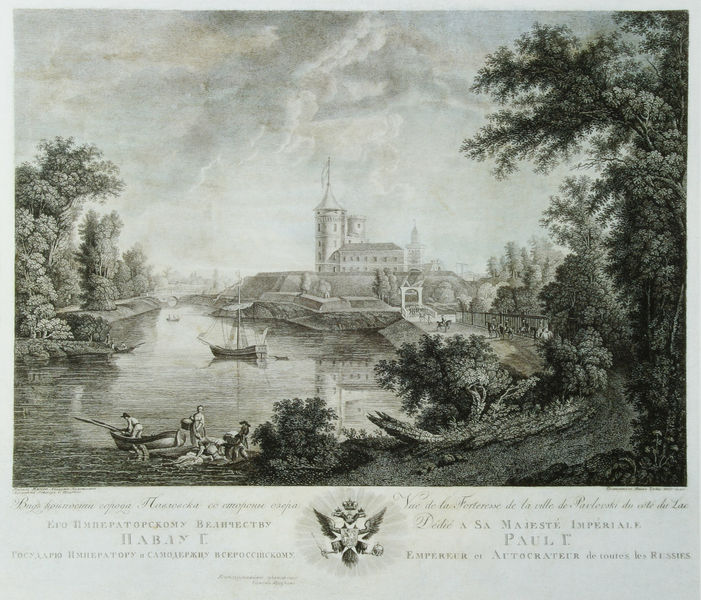
Titel: Ansicht der Festung von Pawlowsk vom See aus
Künstler: Iwan Wassiljewitsch Tscheski
Standort: St. Petersburg
Institution: Schloss Pawlowsk
Schlagwörter: adler, baum, blätter, gewitter, himmel, laub, mann, meer, wasser, weiß, wolken, bäume, fluss, kirchturm, landschaft, menschen, see, stadt, ufer, frankreich, grau, männer, schwarz, straße, zeichnung, anlage, haus, schloss, tiere, weg, wiese, wolke, architektur, barock, häuser, hügel, natur, spiegelung, brücke, büsche, gebüsch, gewässer, kirche, pfad, wald, zart, boot, boote, kahn, pferd, pferde, reiter, ruder, turm, ausritt, holzschnitt, ruhig, schiff, schiffe, schrift, segel, segelboot, wellen, papier, ansicht, vedute, fahne, fischer, mast, russland, dorf, mauer, grafik, idylle, silhouette, damm, hafen, kähne, romantik, ruderboot, inschrift, tor, bucht, fotografie, stadtansicht, burg, bayern, türme, dom, spaziergang, idyll, festung, wälder, druck, schnitt, schwarzweiss, radierung, stich, text, buchstaben, angel, moskau, geschenk, wappen, karte, hubi, hellgrau, stadtmauer, spaziergänger, postkarte, kupferstich, texte, waser, beschreibung, zar, brücken, angler, russisch, gesamtansicht, bootsfahrt, latein, beschriftet, coloriert, fischfang, zugbrücke, burgturm, oesterreich, auslfug, forographie, redoute, stecher, habay, pault, #boot